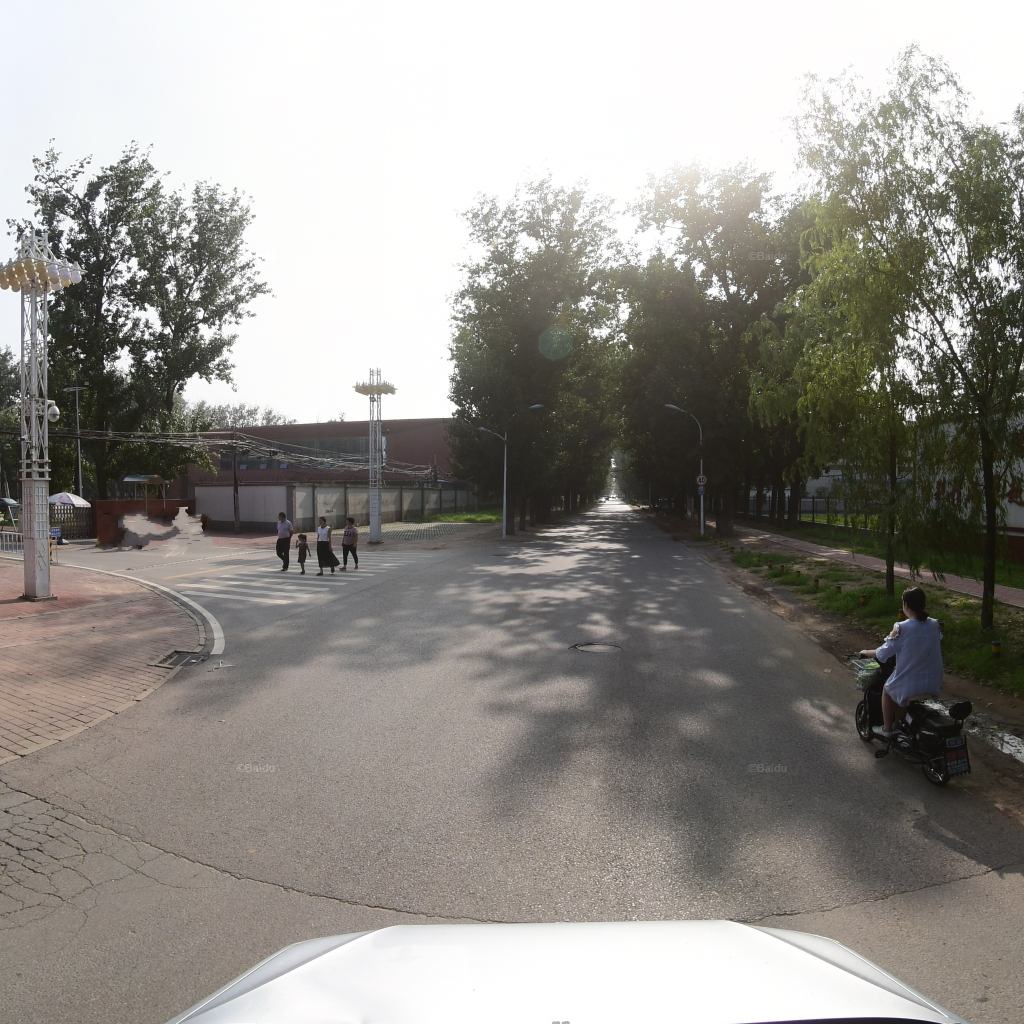
Region: Fengtai
Road damage annotations: transverse crack, manhole cover, alligator crack, transverse crack